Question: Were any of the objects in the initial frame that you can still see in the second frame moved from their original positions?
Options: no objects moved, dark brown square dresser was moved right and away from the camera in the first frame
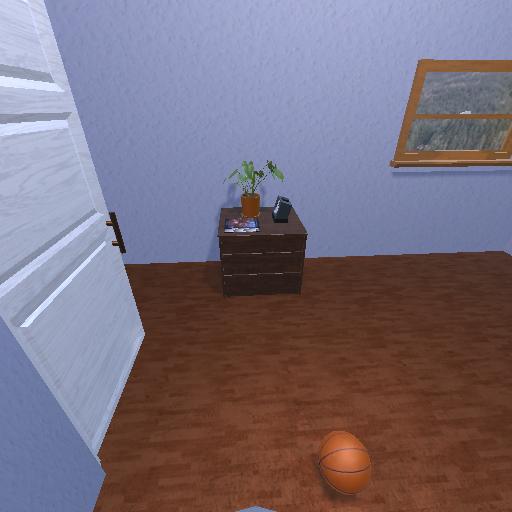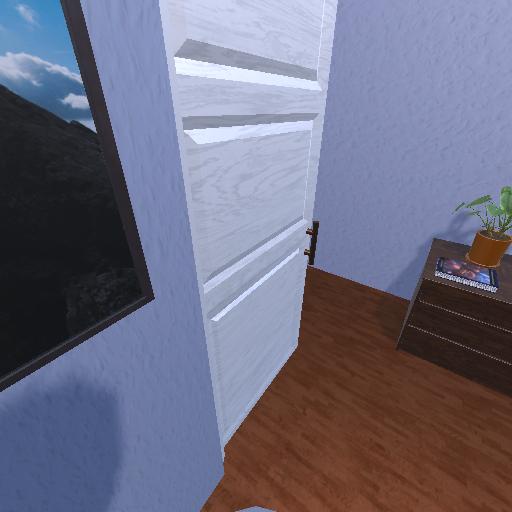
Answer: no objects moved